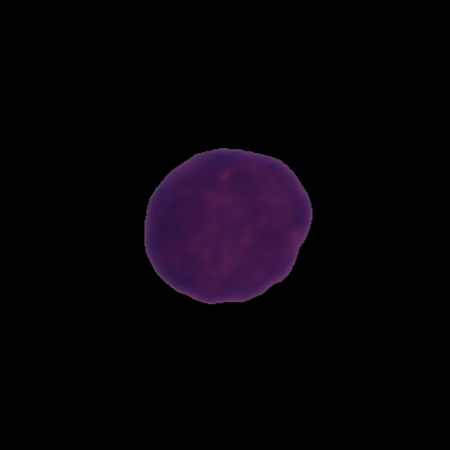
Label: healthy